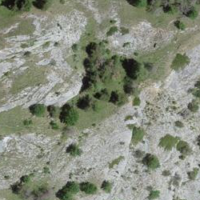
EUNIS habitat code: 45
Species observed at this site:
Tettigonia viridissima
Lophophanes cristatus
Hipparchia statilinus